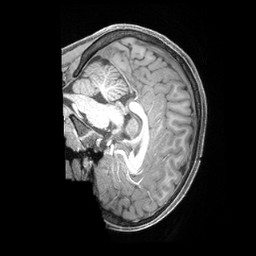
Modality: T1w
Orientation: sagittal
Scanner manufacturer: siemens
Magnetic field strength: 3 T
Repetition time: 2.4 s
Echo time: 0.00224 s